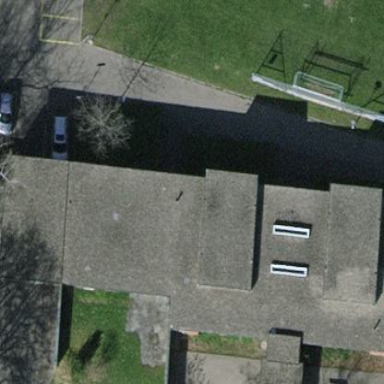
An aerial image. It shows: School building.